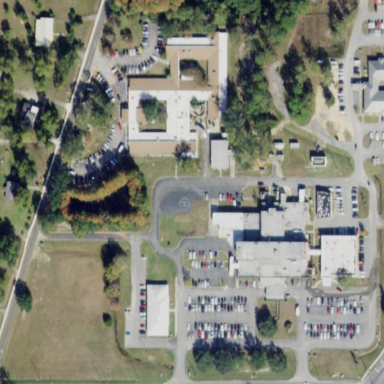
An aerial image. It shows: Hospital providing healthcare services.